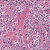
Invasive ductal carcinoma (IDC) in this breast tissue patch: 1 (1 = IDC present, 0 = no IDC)